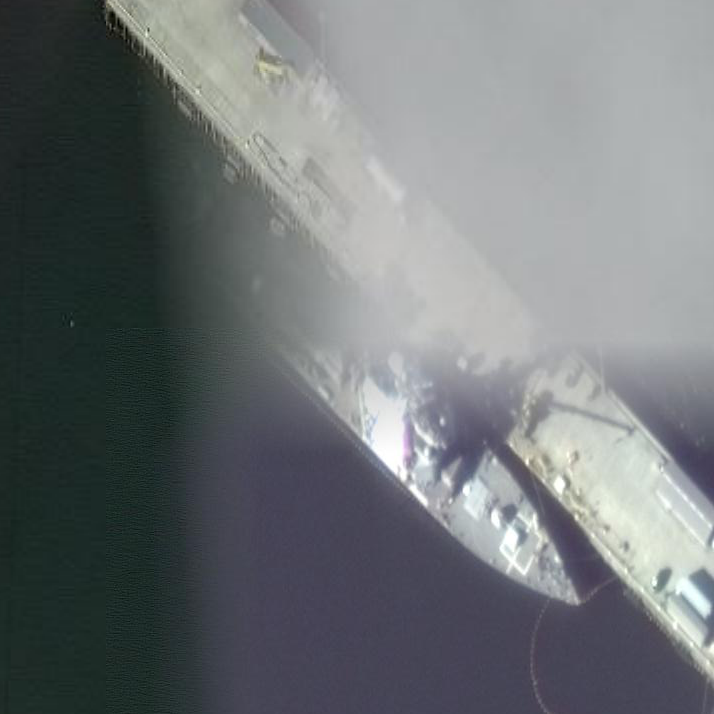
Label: destroyer